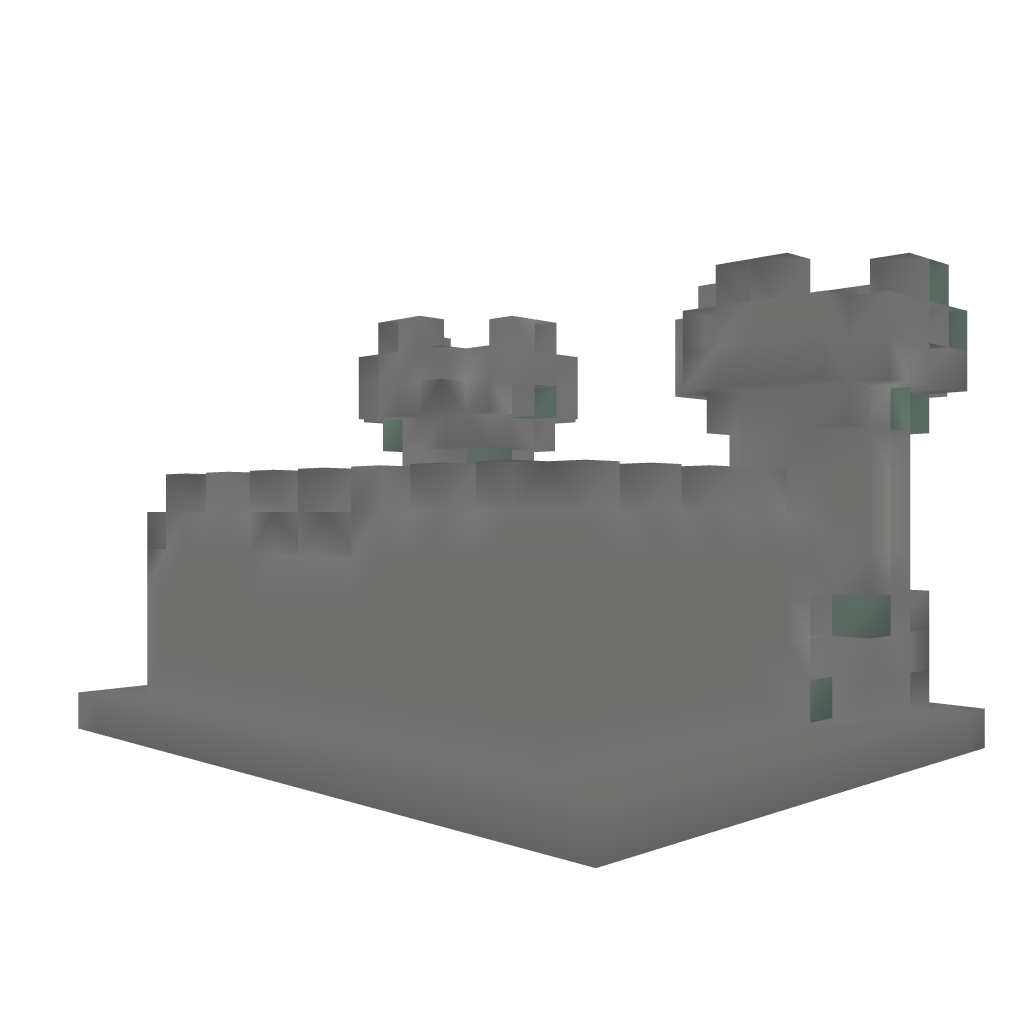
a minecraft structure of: A small castle